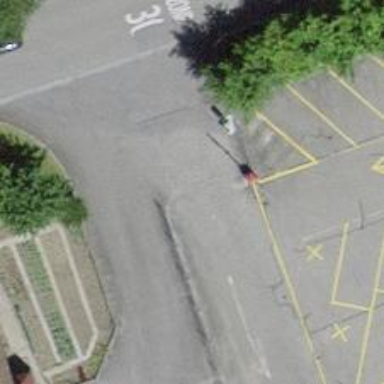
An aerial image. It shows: Lift gate barrier.